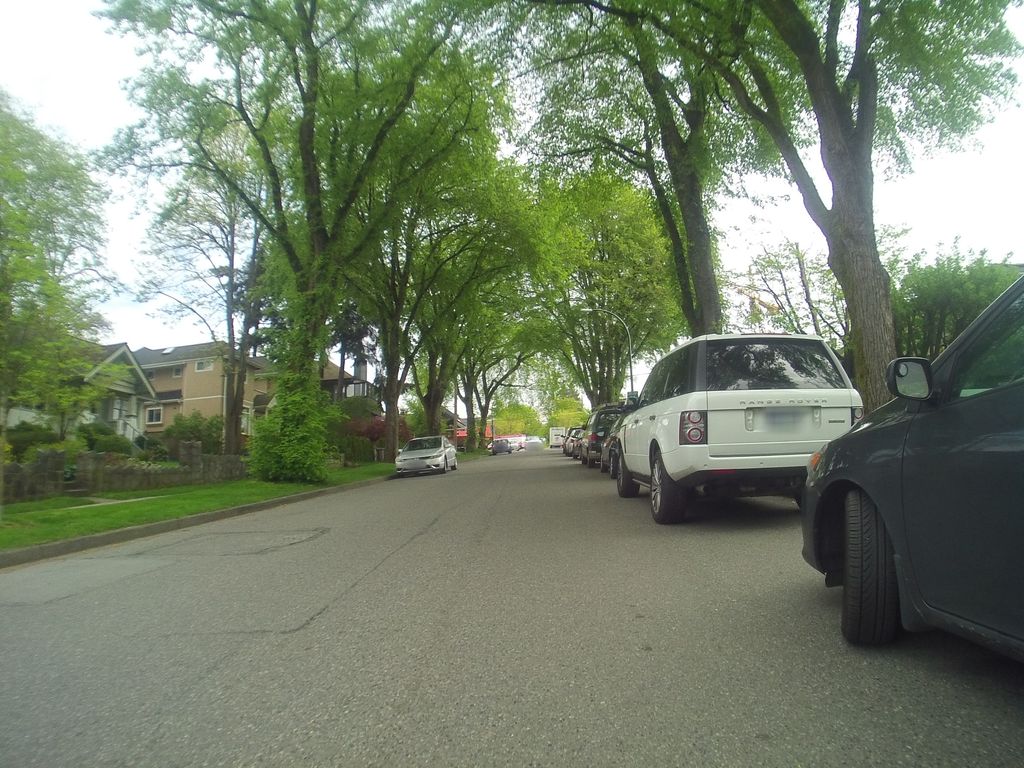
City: vancouver